Question: I have a UIImageView inside of a UIView (takes up the full size of the UIView) and that UIView is itself inside of another UIView (and takes up a small portion of that view's space).
Within IB I have set a different image for the highlighted state and set User Interaction Enabled for the UIImageView, its parent UIView and its grand parent UIView.
However when I tap on the screen the image does not change from the unselected image to the selected image.

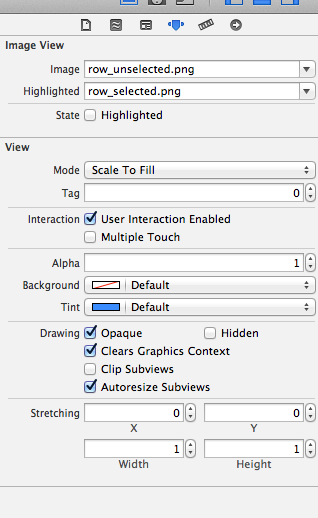
Answer: UImageViews don't handle touch events. You have to add code if you want them to. The easiest way to do it is with a gesture recognizer.
If you set the highlighted property of your image view to YES through code then you should see the highlighted image.